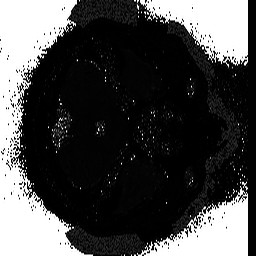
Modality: T2starmap
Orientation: axial
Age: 31
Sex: male
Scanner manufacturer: siemens
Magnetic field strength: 3 T
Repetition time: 0.043 s
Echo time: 0.00184 s